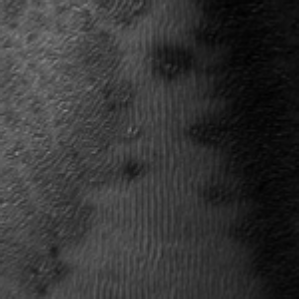
Label: frost